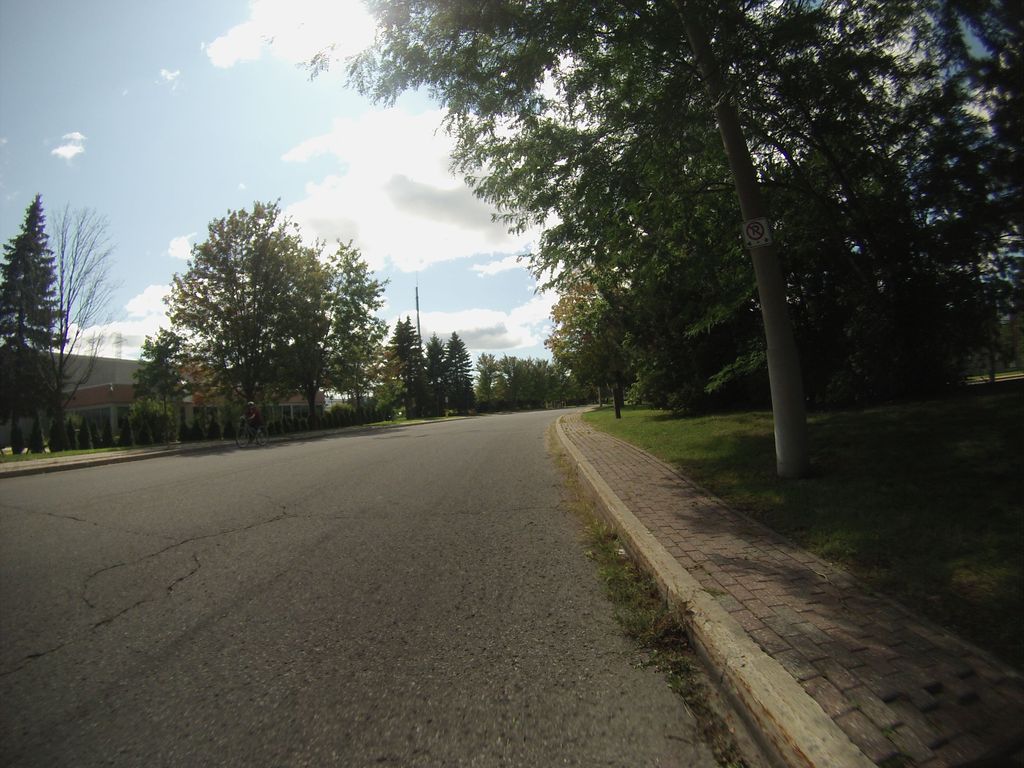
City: ottawa-gatineau